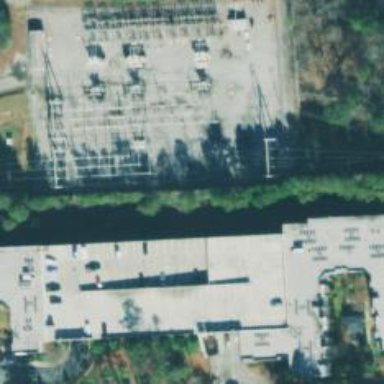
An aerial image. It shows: Switch for power supply.